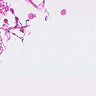
Metastatic tissue present: no